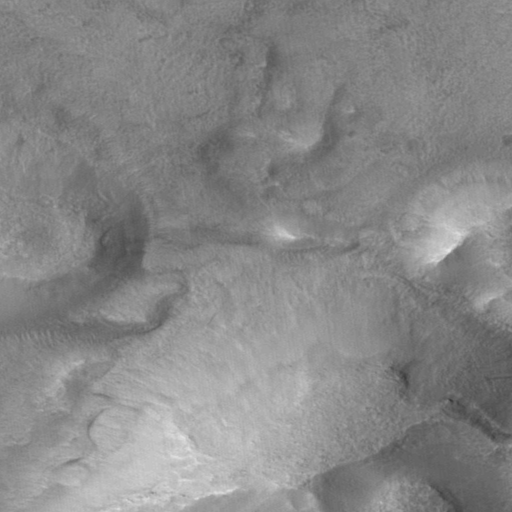
Classes present: Background